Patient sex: M
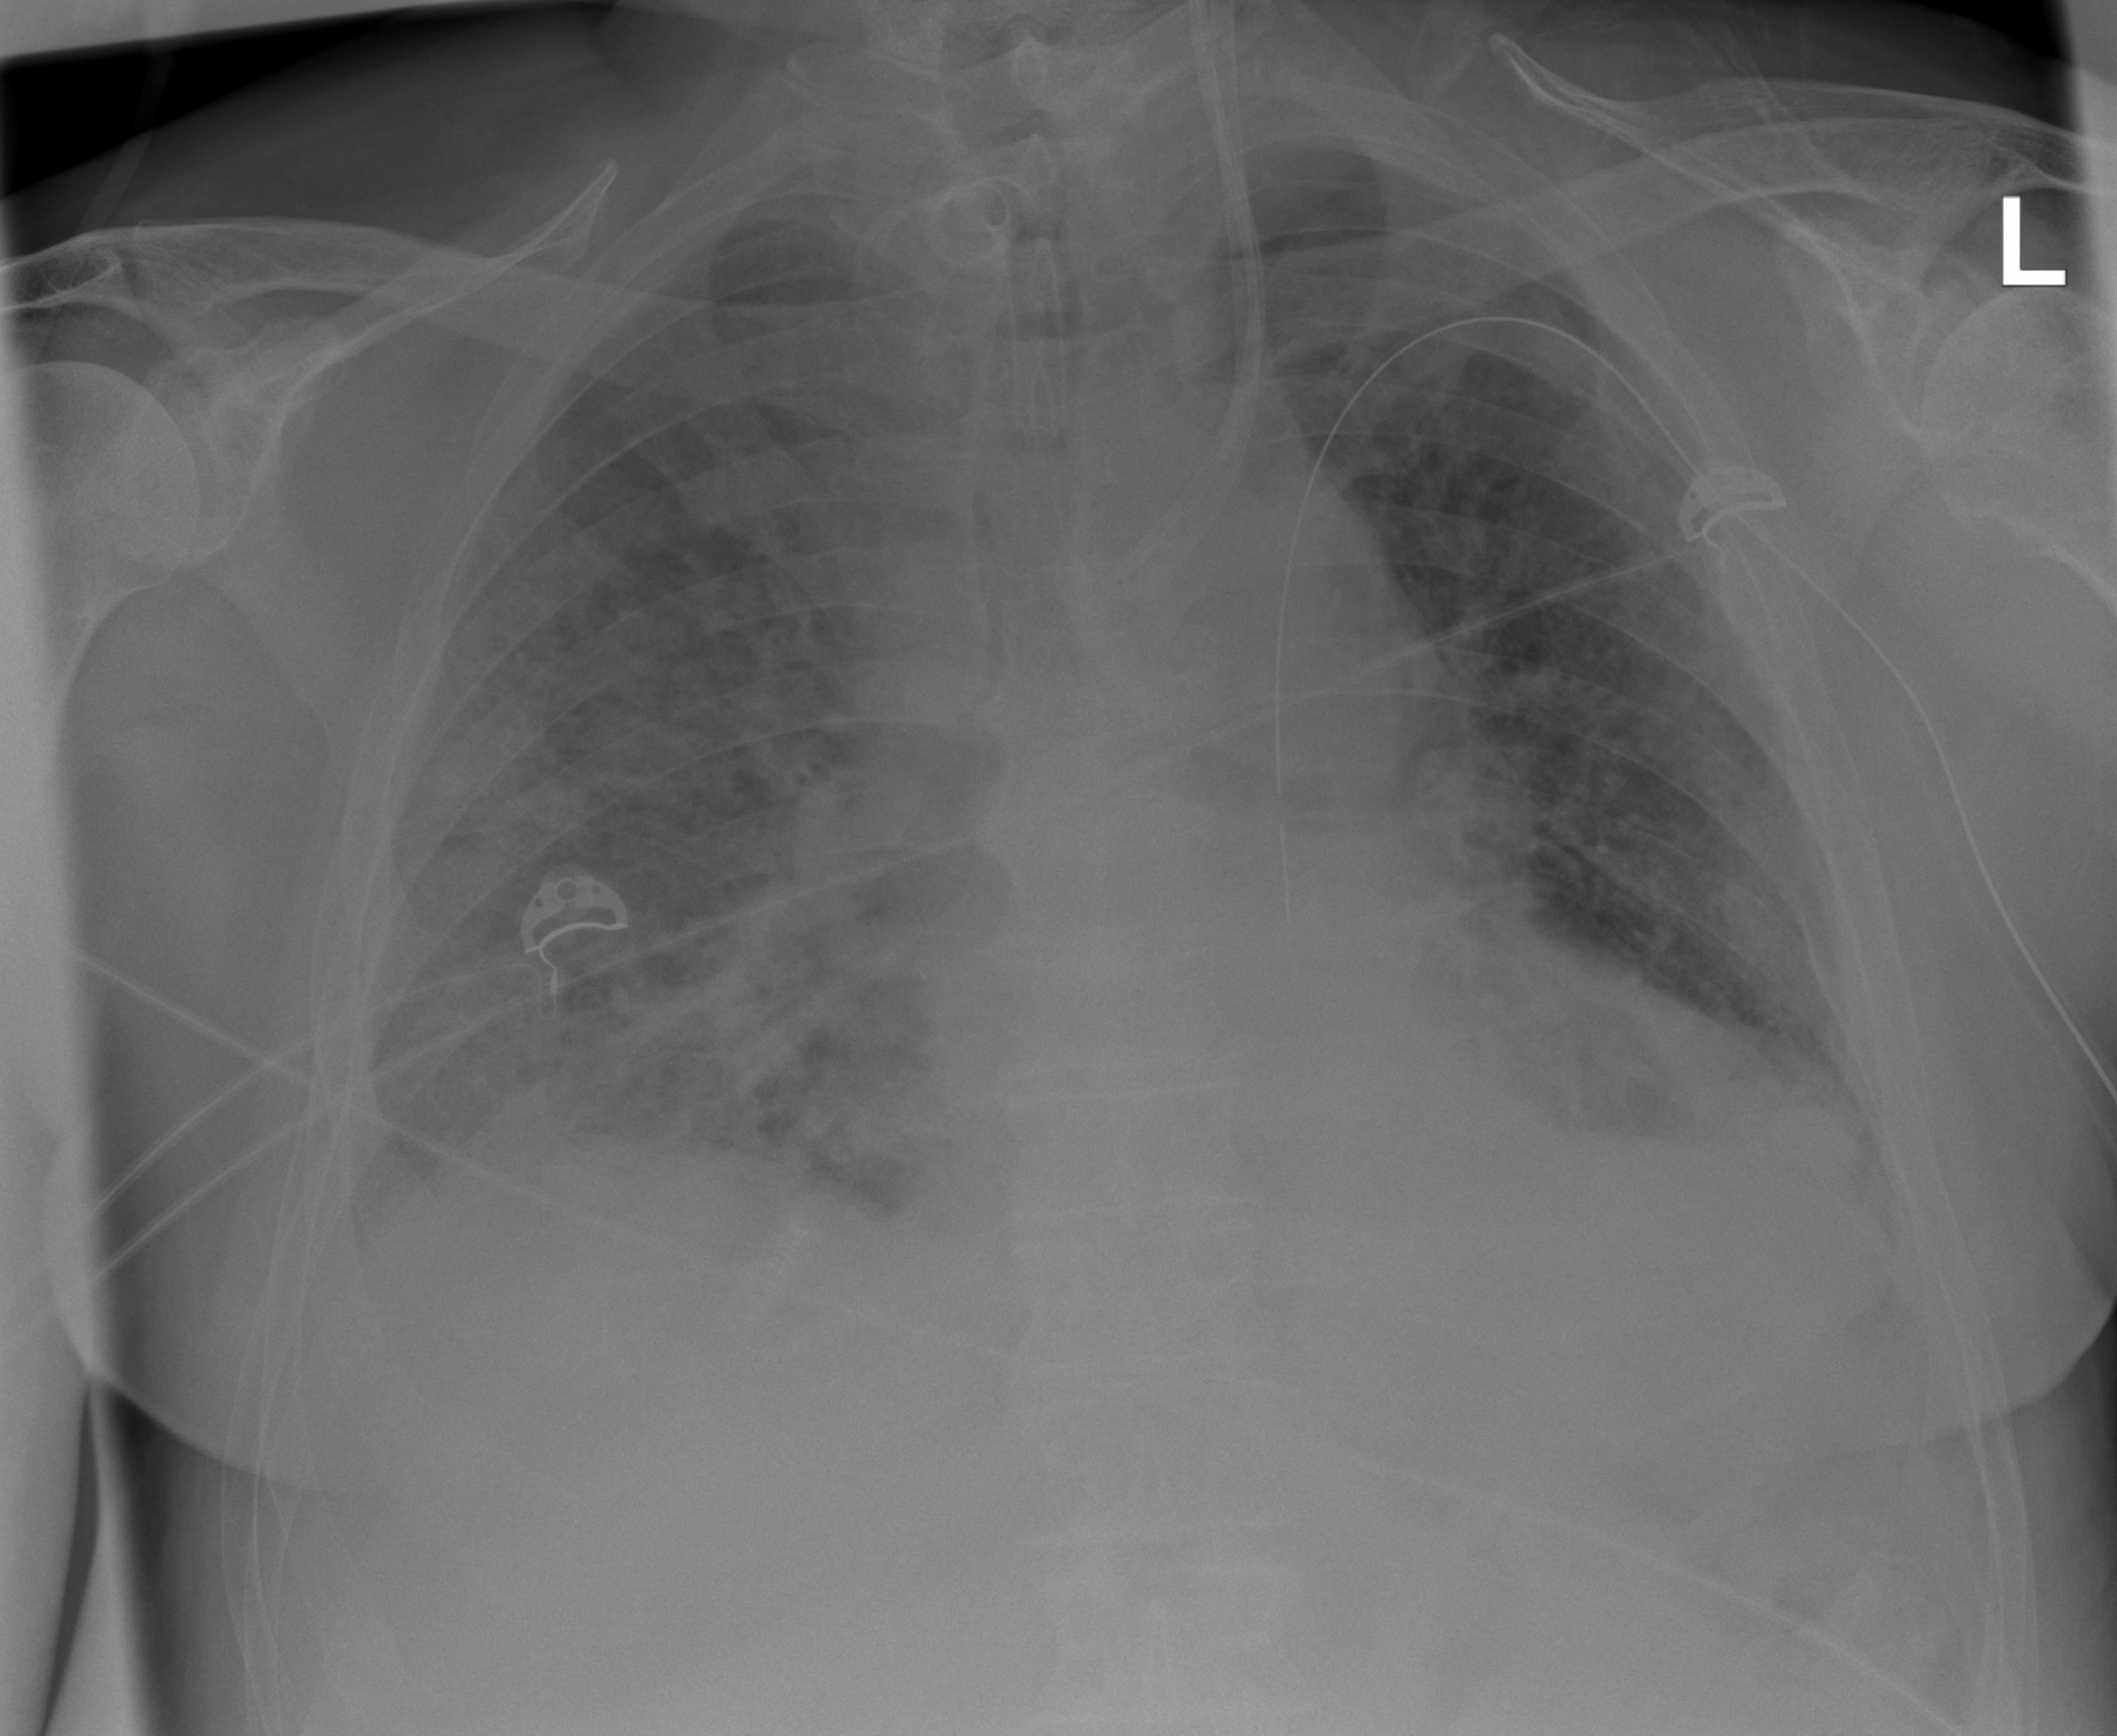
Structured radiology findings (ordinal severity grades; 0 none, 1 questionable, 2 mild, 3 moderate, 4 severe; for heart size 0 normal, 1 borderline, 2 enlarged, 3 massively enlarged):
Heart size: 1
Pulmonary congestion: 3
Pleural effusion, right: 3
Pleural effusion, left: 2
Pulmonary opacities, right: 3
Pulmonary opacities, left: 2
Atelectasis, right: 3
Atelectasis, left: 2